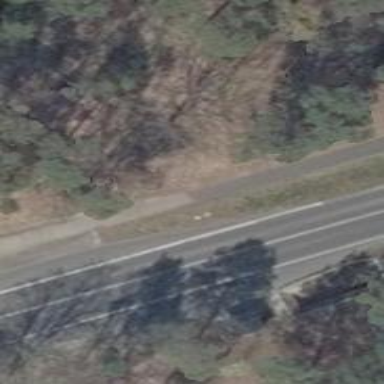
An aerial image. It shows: Secondary road with asphalt surface.